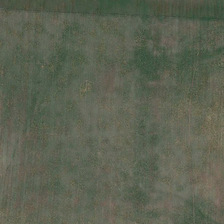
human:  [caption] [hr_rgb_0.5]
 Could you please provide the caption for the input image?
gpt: it is a piece of light green meadows .

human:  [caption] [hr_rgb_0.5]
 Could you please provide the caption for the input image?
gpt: it is a piece of light green meadows .

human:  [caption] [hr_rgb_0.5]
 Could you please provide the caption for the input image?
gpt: it is a piece of light green meadows .

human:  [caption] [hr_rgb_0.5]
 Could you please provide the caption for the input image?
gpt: it is a piece of light green meadows .

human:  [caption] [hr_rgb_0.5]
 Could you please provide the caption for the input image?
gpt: it is a piece of light green meadows .